Question: I wanted to use "full width" stripe on my footer, but aparently it doesen't want to work. here is the example of what I have right now.:

I want the footer to do a repeat-x over its div. So, going off until the end of the screen (like its done on the upper part). This might be something extremely simple, but I'm fairly inexperienced with CSS styles, so please lend me a hand.
[EDIT] The footer div is inside a wrapper. The edges of the div are aligned with the wrapper width. My question is if its possible for it to "overlap" the limitations, until the end of the screen.
I would also like to give it a specific position, not variable with the end of the article. I understand that I need to use it as position:absolute, but it always apears right after the header, even if I give it a Y position. There is probably something simple I'm forgetting.
Here is the existent code I have in my Footer class:
'''
#footer {
background:url(wp-content/uploads/2012/06/whitestripe.png) repeat-x;
position:relative;
width:100%;
clear:both;
text-align:center;
line-height:16px;
font-size:11px;
}
#footer a {
padding:2px 3px;
color:#004a6a;
text-decoration:none;
}
#footer a:hover {
color:#105a7a;
}
'''
Thank you.
Marco Roberto.
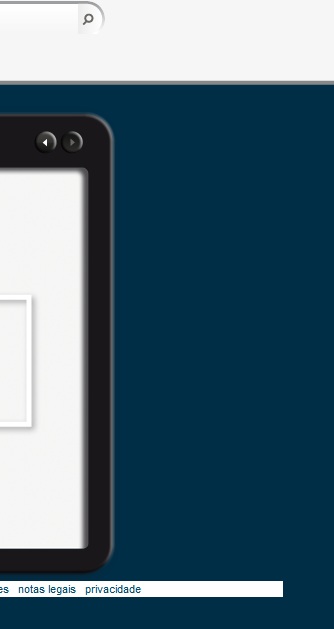
Answer: Move the footer element outside the main wrapper so that it isn't constrained by it. Inside the body will do fine for example.
Then change the css:
'''
#footer {
position: absolute; // or fixed if you want it to scroll along
left: 0;
right: 0; // or width: 100%
bottom: 10px; // change to the value you want
}
'''